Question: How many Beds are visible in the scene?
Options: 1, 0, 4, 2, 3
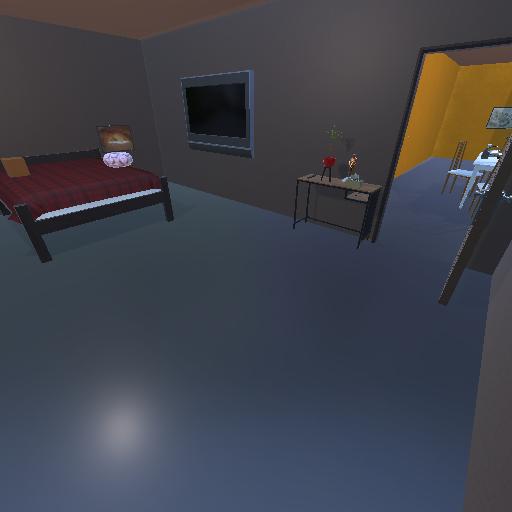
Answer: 1